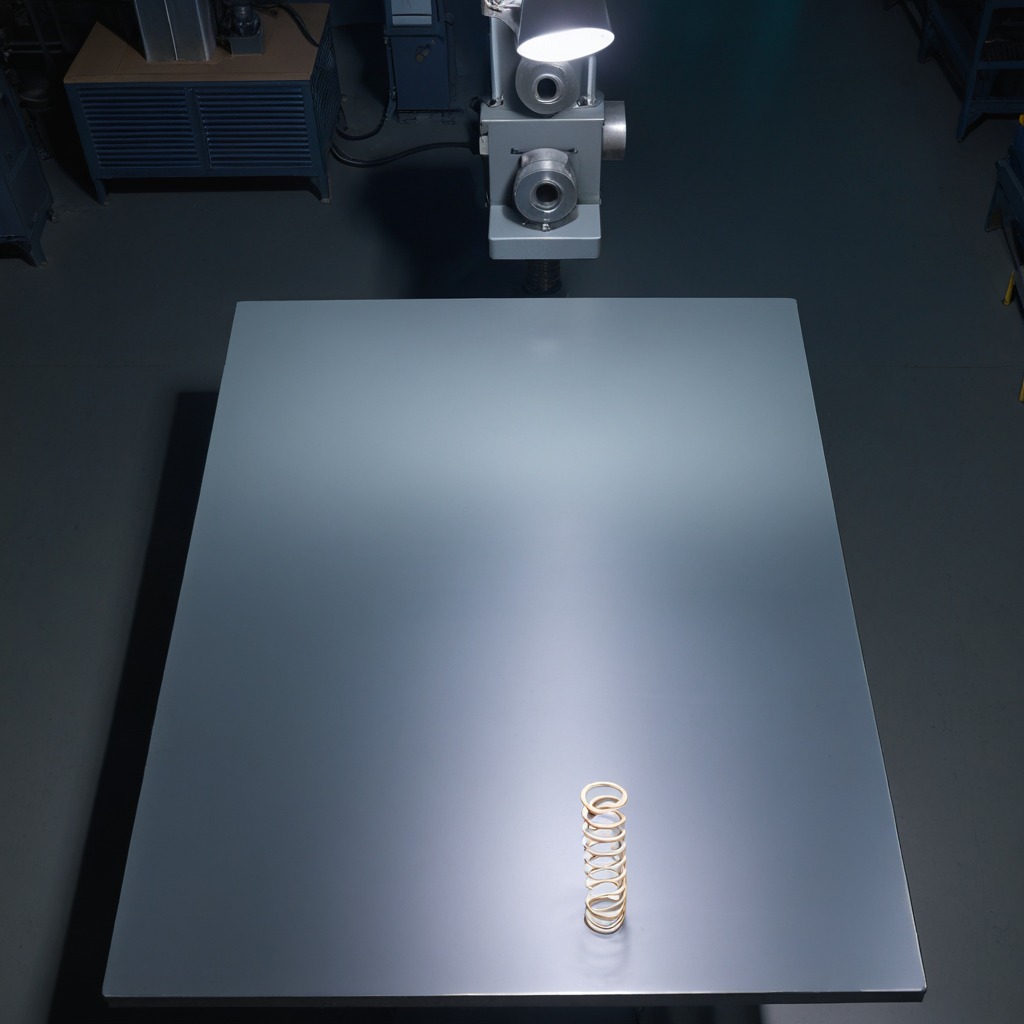
A coiled metal spring is lying on a clean empty table in the evening.